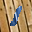
Label: 1